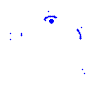
Particle: electron